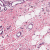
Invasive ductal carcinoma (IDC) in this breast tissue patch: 0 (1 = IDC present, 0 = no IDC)